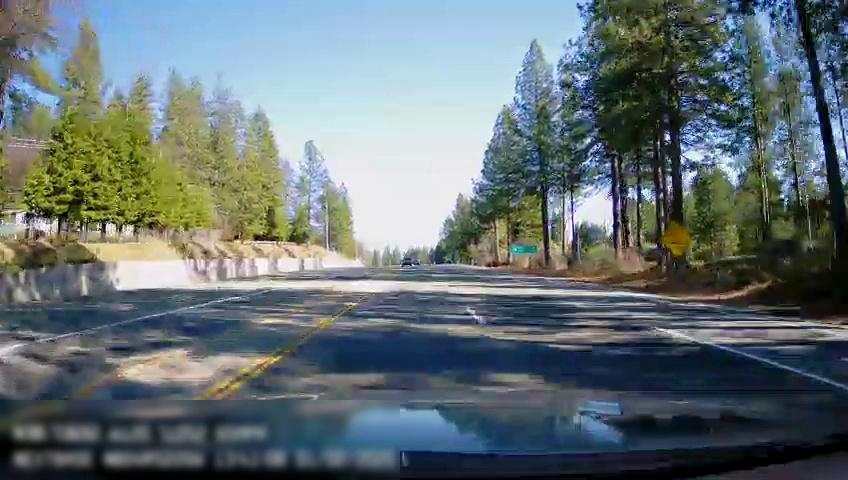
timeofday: Day
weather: Sunny
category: Drivable Space
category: Vehicles | SUV
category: Lanes | Current Lane
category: Lanes | Alternate Lane
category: Lanes | Current Lane
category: Lanes | Alternate Lane
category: Lanes | Opposite Lane
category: Lanes | Opposite Lane
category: Lanes | Opposite Lane
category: Traffic | Signs
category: Traffic | Signs